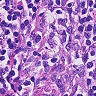
Metastatic tissue present: no